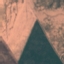
Label: AnnualCrop